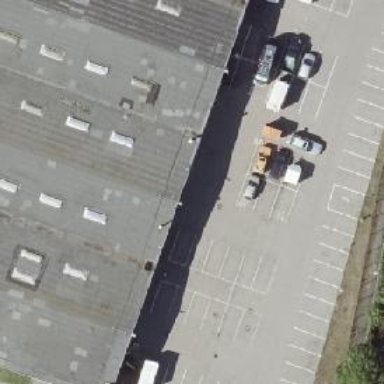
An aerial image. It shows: Road serving as parking aisle.